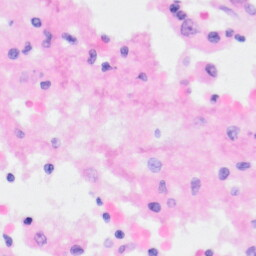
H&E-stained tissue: Kidney